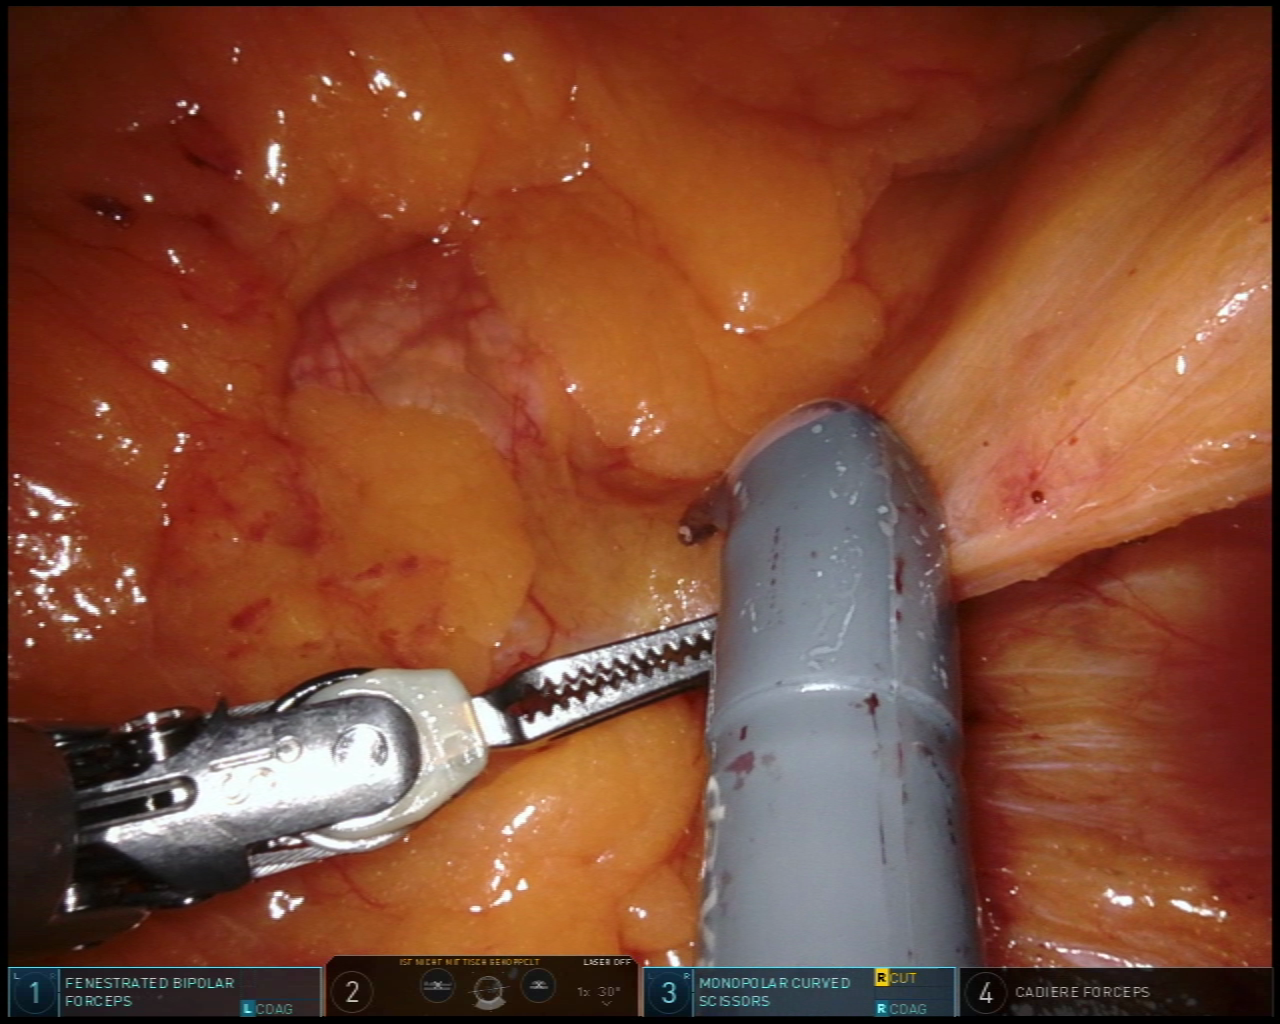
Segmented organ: pancreas
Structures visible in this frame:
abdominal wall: no
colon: no
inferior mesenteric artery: no
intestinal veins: no
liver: no
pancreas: yes
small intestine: no
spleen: no
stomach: no
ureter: no
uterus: no
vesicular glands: no